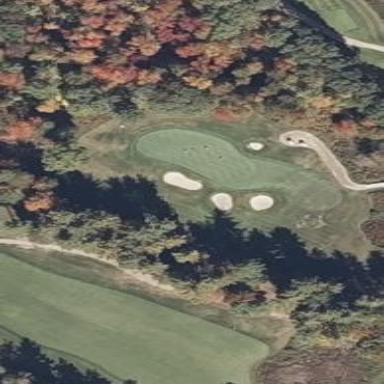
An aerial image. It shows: Golf fairway in the image.